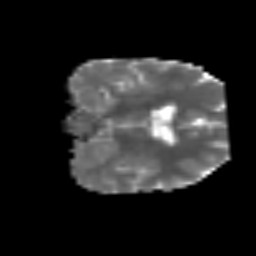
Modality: MD
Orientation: coronal
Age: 58
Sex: male
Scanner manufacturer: siemens
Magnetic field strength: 3 T
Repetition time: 3.2 s
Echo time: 0.081 s